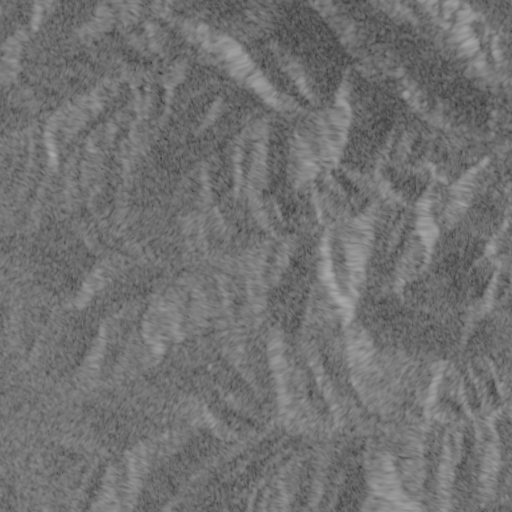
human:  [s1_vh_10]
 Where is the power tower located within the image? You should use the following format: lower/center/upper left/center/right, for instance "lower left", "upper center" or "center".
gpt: The power tower is located in the upper right of the image.
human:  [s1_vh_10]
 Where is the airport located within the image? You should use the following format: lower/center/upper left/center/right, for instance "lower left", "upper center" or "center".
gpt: There is no airport in the image.

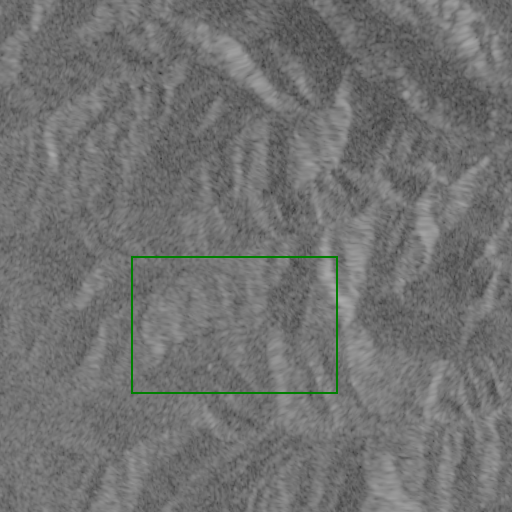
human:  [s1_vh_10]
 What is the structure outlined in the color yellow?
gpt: There is no yellow outline.
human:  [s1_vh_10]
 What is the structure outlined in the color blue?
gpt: There is no structure outlined in blue.